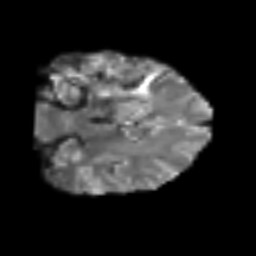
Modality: T2w
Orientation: coronal
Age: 54
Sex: male
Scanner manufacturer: siemens
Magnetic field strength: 3 T
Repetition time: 6.1 s
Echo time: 0.101 s